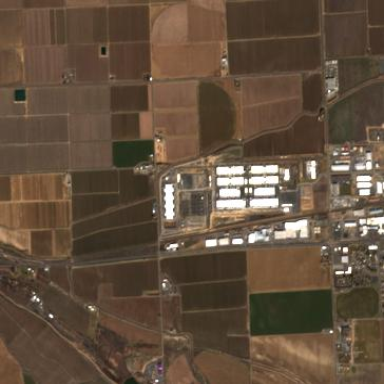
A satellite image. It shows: Industrial area that houses data center.